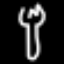
Label: fork